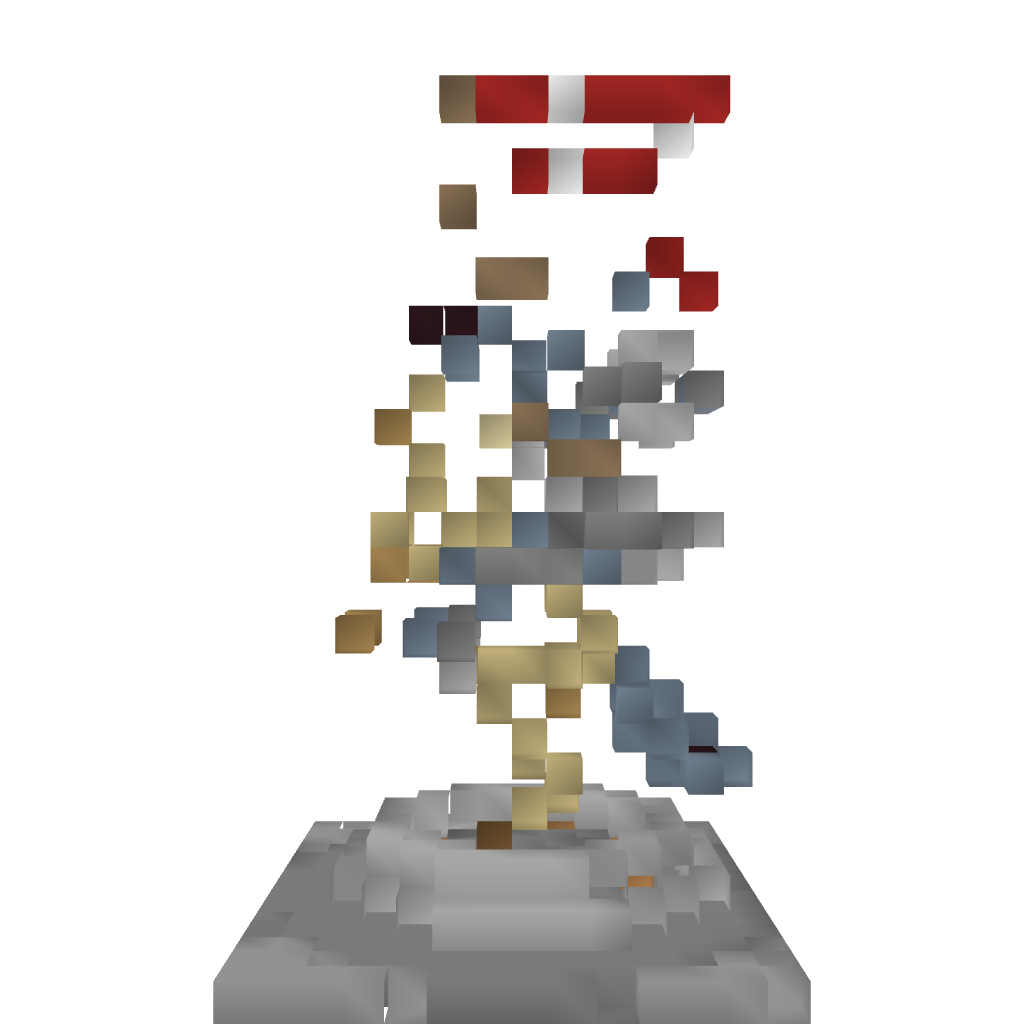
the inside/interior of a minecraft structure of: Knight and horse statue